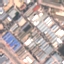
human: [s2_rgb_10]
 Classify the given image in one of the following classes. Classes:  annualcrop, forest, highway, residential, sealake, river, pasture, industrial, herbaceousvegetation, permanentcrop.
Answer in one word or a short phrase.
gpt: Industrial